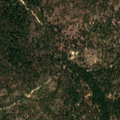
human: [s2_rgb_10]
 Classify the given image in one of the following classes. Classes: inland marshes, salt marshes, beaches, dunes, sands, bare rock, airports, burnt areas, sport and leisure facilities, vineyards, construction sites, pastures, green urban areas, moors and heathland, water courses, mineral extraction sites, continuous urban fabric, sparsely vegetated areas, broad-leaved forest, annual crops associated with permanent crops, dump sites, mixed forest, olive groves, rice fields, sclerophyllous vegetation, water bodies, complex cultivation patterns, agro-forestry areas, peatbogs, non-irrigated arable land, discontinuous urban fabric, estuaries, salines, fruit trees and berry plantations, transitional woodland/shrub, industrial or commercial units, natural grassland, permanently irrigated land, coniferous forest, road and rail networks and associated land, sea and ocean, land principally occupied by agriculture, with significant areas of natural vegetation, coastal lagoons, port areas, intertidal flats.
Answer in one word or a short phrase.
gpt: agro-forestry areas, broad-leaved forest, mixed forest